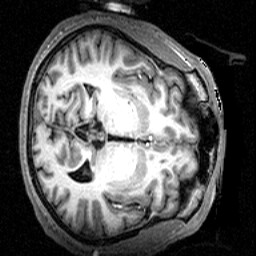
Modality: T1w
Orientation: axial
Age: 31
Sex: male